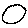
Label: circle